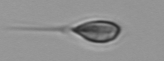
Label: Chrysochromulina